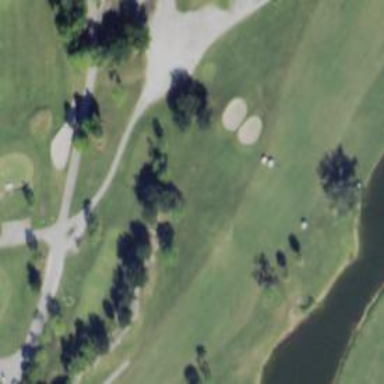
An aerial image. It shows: Grassy area designated as golf fairway.